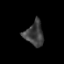
Tissue: prostate
Cell type: T cells
Senescence score: 0.1665
Nuclear area (px): 436
Mean DAPI intensity: 62.915